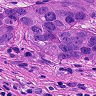
Metastatic tissue present: yes